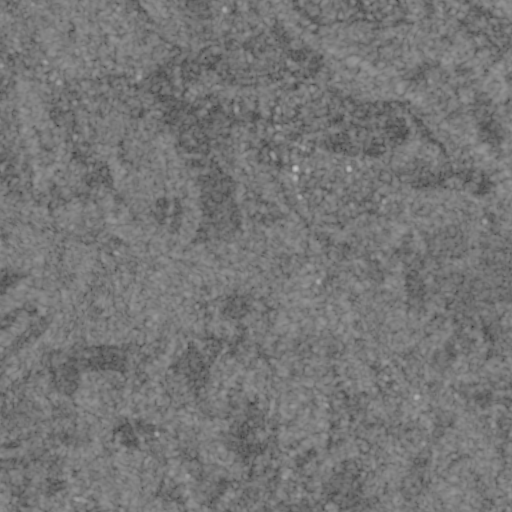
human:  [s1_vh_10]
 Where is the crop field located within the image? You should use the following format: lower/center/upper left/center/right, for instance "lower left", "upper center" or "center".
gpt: The crop field is located in the upper left of the image.
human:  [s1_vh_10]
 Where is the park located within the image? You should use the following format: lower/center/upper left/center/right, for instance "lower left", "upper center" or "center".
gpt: There is no park in the image.

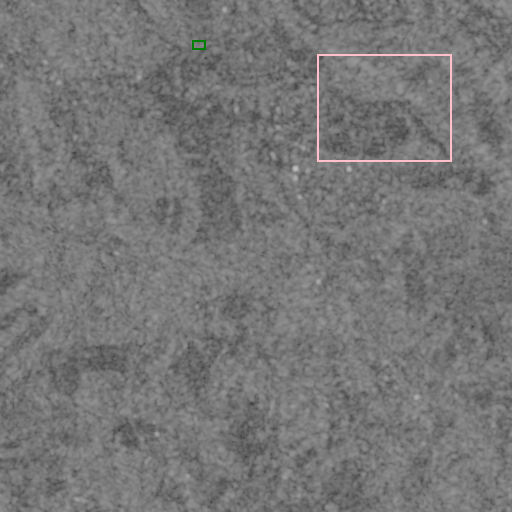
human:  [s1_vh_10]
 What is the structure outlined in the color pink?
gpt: The structure outlined in pink is a park.
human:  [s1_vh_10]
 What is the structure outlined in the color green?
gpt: The structure outlined in green is a parking lot.
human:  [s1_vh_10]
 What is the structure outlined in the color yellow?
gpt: There is no yellow outline.